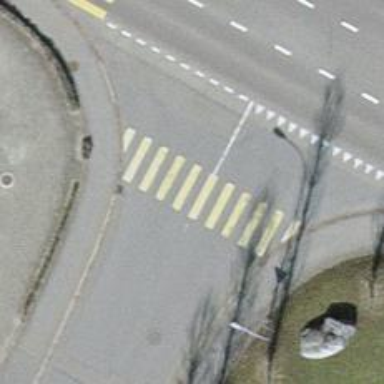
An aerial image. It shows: Zebra crossing on the road.